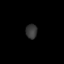
Tissue: skin
Cell type: Fibroblasts
Senescence score: 0.6837
Nuclear area (px): 165
Mean DAPI intensity: 54.158